Question: In iOS 7, on the <URL> class, the property 'transactionReceipt':
'''
// Only valid if state is SKPaymentTransactionStatePurchased.
@property(nonatomic, readonly) NSData *transactionReceipt
'''
...is <URL>. But, in my code, I created a InAppPurchase class, and in my method for controlling how is the method buying, I'm using the delegate method in my code and it's like:
'''
- (void)paymentQueue:(SKPaymentQueue *)queue updatedTransactions:(NSArray *)transactions {
for (SKPaymentTransaction *transaction in transactions) {
switch (transaction.transactionState) {
case SKPaymentTransactionStatePurchasing:
// code and bla bla bla
[self initPurchase];
NSLog(@"PASO 1");
break;
case SKPaymentTransactionStatePurchased:
// this is successfully purchased!
purchased = TRUE;
NSLog(@"PASO 2");
[self isPurchased];
NSLog(@"purchased %s", purchased? "true" : "false");
// and return the transaction data
if ([delegate respondsToSelector:@selector(successfulPurchase:restored:identifier🧾)])
[delegate successfulPurchase:self restored:NO identifier:transaction.payment.productIdentifier receipt:transaction.transactionReceipt];
// and more code bla bla bla
break;
case SKPaymentTransactionStateRestored:
// and more code bla bla bla
[self restorePurchase];
NSLog(@"PASO 3");
break;
case SKPaymentTransactionStateFailed:
// and more code bla bla bla
[self failedNotification];
NSLog(@"PASO 4");
break;
//------------------------------------------//
// THANKS GUYS //
// GRETTINGS FROM BOLIVIA //
// ROCK ON!!!! n_n' //
//------------------------------------------//
}
}
}
'''

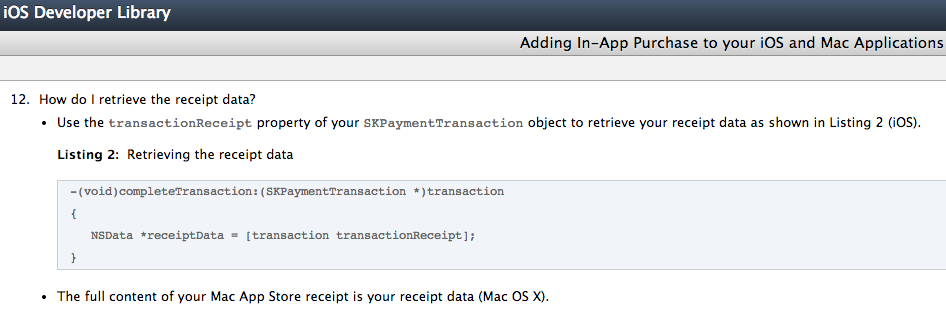
Answer: You can get the receipt as the contents of the mainBundle's appStoreReceiptURL. You can find references: <URL>
This is untested code, but off the top of my head, I'd say something along the lines of:
'''
[NSData dataWithContentsOfURL:[[NSBundle mainBundle] appStoreReceiptURL]]
'''
should get you the same result that transactionReceipt used to return.